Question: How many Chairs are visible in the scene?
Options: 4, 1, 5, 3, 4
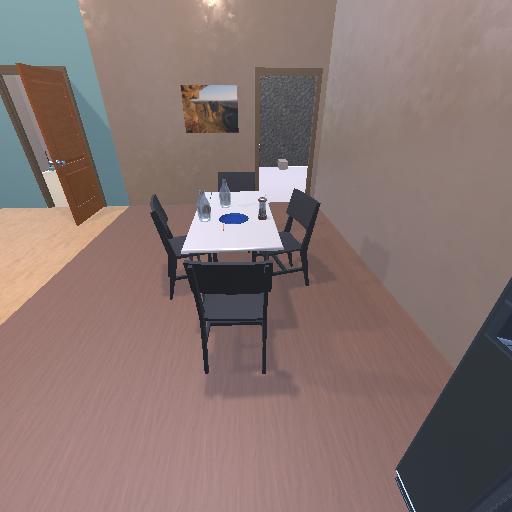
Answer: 4